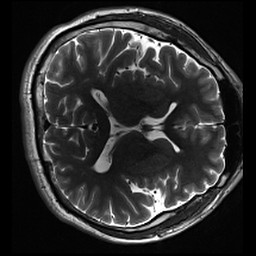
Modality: inplaneT2
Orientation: axial